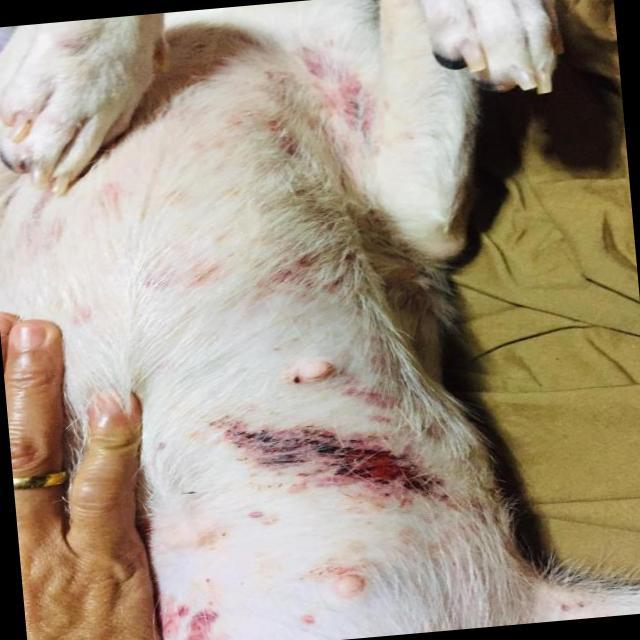
Canine dermatitis — inflammation of the skin presenting with erythema, pruritus, papules, and excoriation. May be allergic, contact, or atopic in origin.